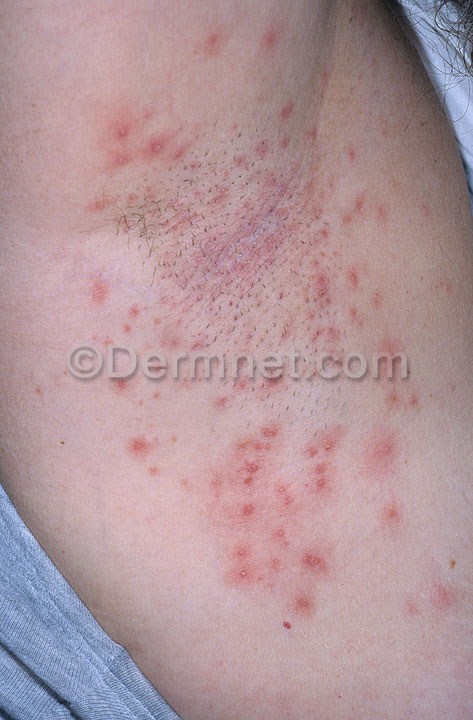
Disease: Tinea Ringworm Candidiasis and other Fungal Infections